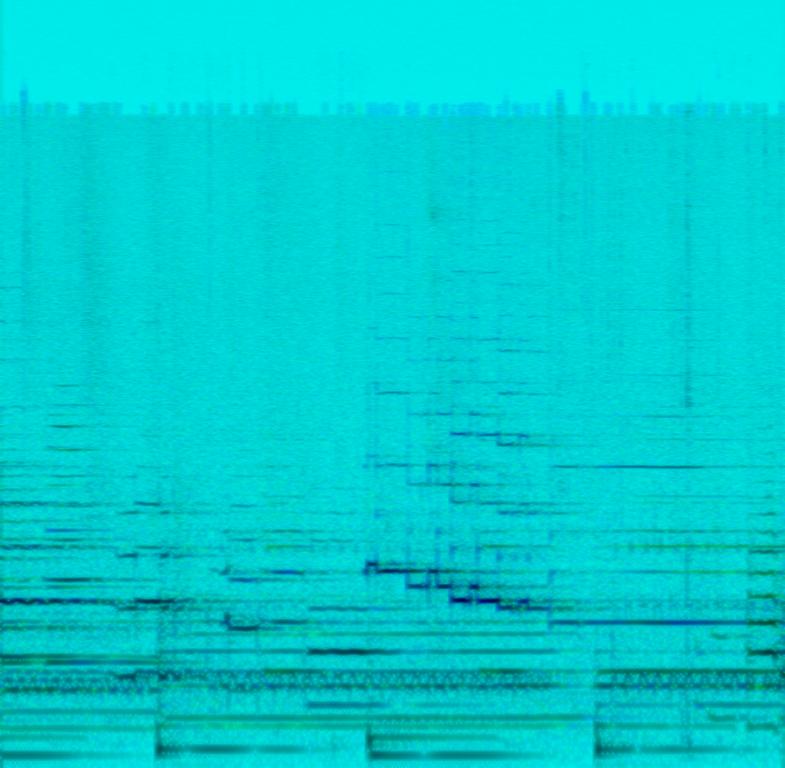
This music is a western classical. The tempo is slow with violins, trumpets, flute, cello. Viola, bassoon harmony. The music is soft, mellow, mellifluous, rich, elegant and exquisite. This is a live performance/concert.